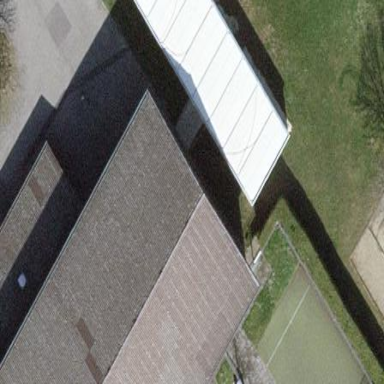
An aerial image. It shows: School building.